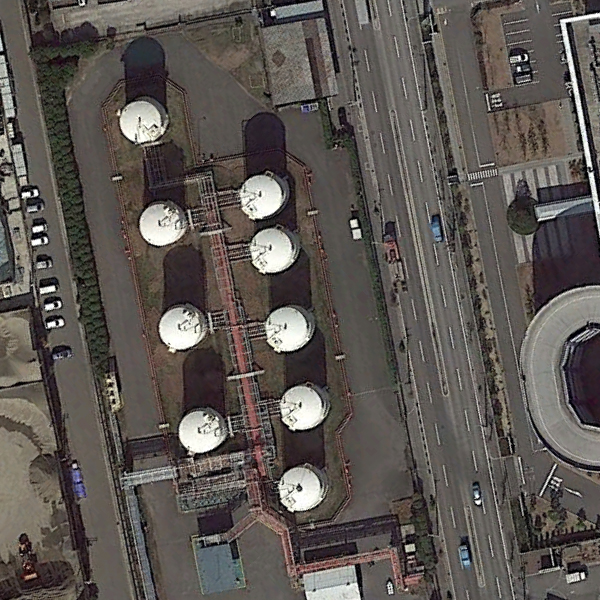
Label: StorageTanks